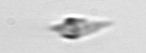
Label: Oxytoxum